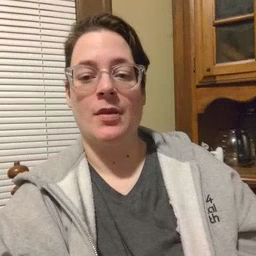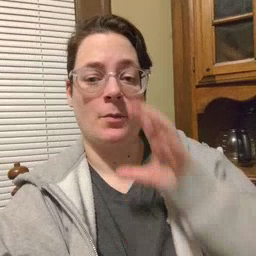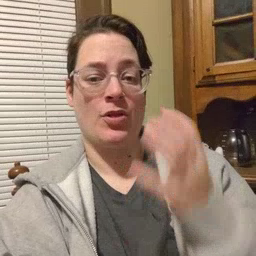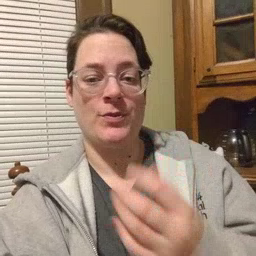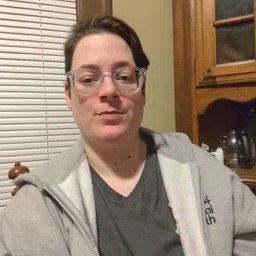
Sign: balloon